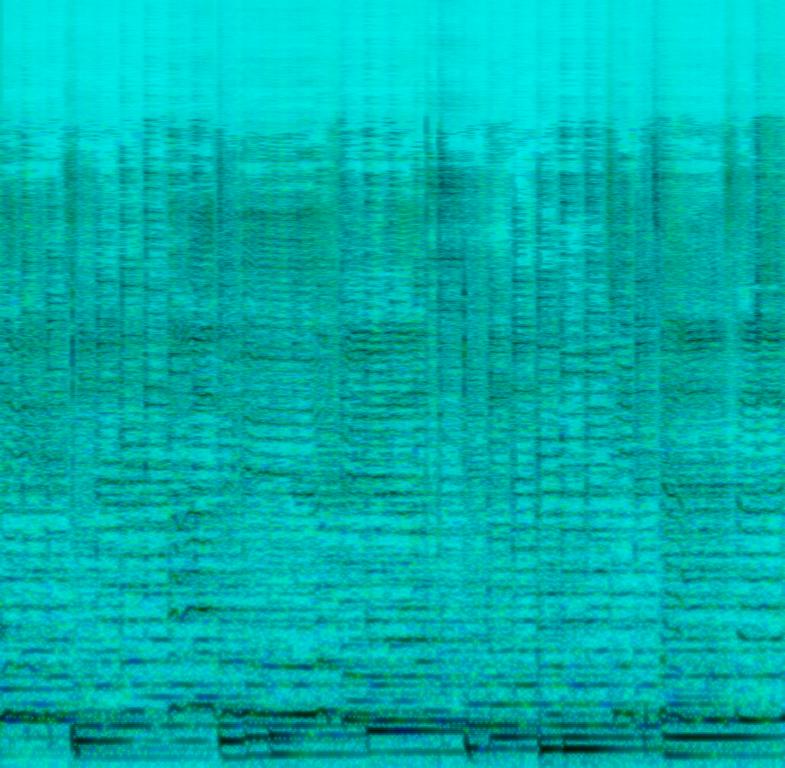
An acoustic drum with a lot of reverb is playing a minimalistic slow groove along with an e-bass playing long single notes. A synth hit comes in for a moment and then an e-guitar is talking over it with a melody. The male voice sings with a lot of reverb, reverb and a chorus/flanger on his voice. The whole recording is full of reverb and the voice of the singer is using a ping pong delay. This song may be playing on a lazy day at home.